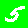
Digit: 5